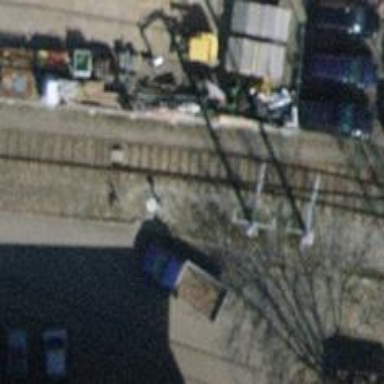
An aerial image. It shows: Railway switch.